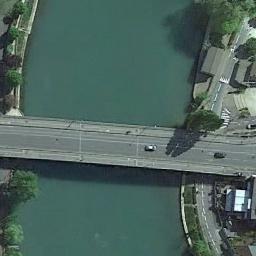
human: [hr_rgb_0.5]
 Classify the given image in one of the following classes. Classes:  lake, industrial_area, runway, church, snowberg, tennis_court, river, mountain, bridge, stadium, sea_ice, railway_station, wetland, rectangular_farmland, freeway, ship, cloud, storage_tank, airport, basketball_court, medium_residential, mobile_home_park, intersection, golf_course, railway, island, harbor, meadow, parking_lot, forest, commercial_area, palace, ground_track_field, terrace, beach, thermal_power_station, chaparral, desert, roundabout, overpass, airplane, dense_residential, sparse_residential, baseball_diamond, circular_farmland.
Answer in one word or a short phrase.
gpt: bridge